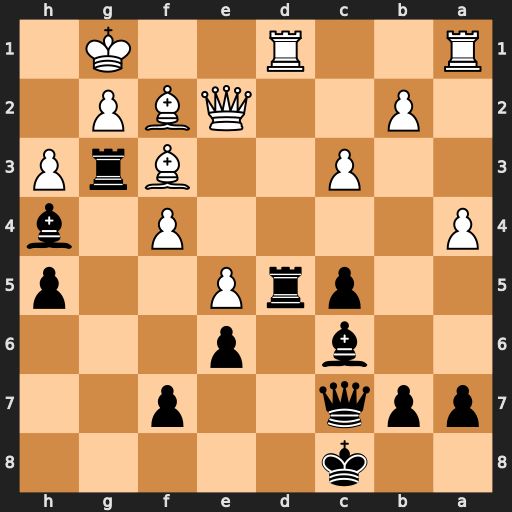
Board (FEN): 2k5/ppq2p2/2b1p3/2prP2p/P4P1b/2P2BrP/1P2QBP1/R2R2K1
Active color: b
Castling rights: -
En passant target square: -
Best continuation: Rxd1+ Qxd1 Bxf3 Qxf3 Rxf3